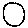
Label: circle